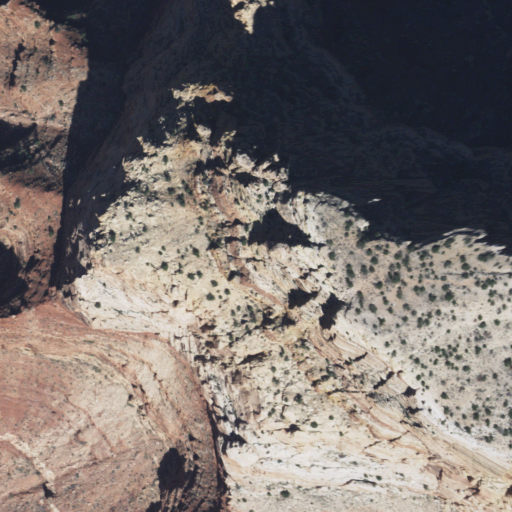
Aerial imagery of mountain in Arizona named Comanche Point containing shrub and barren land